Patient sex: M
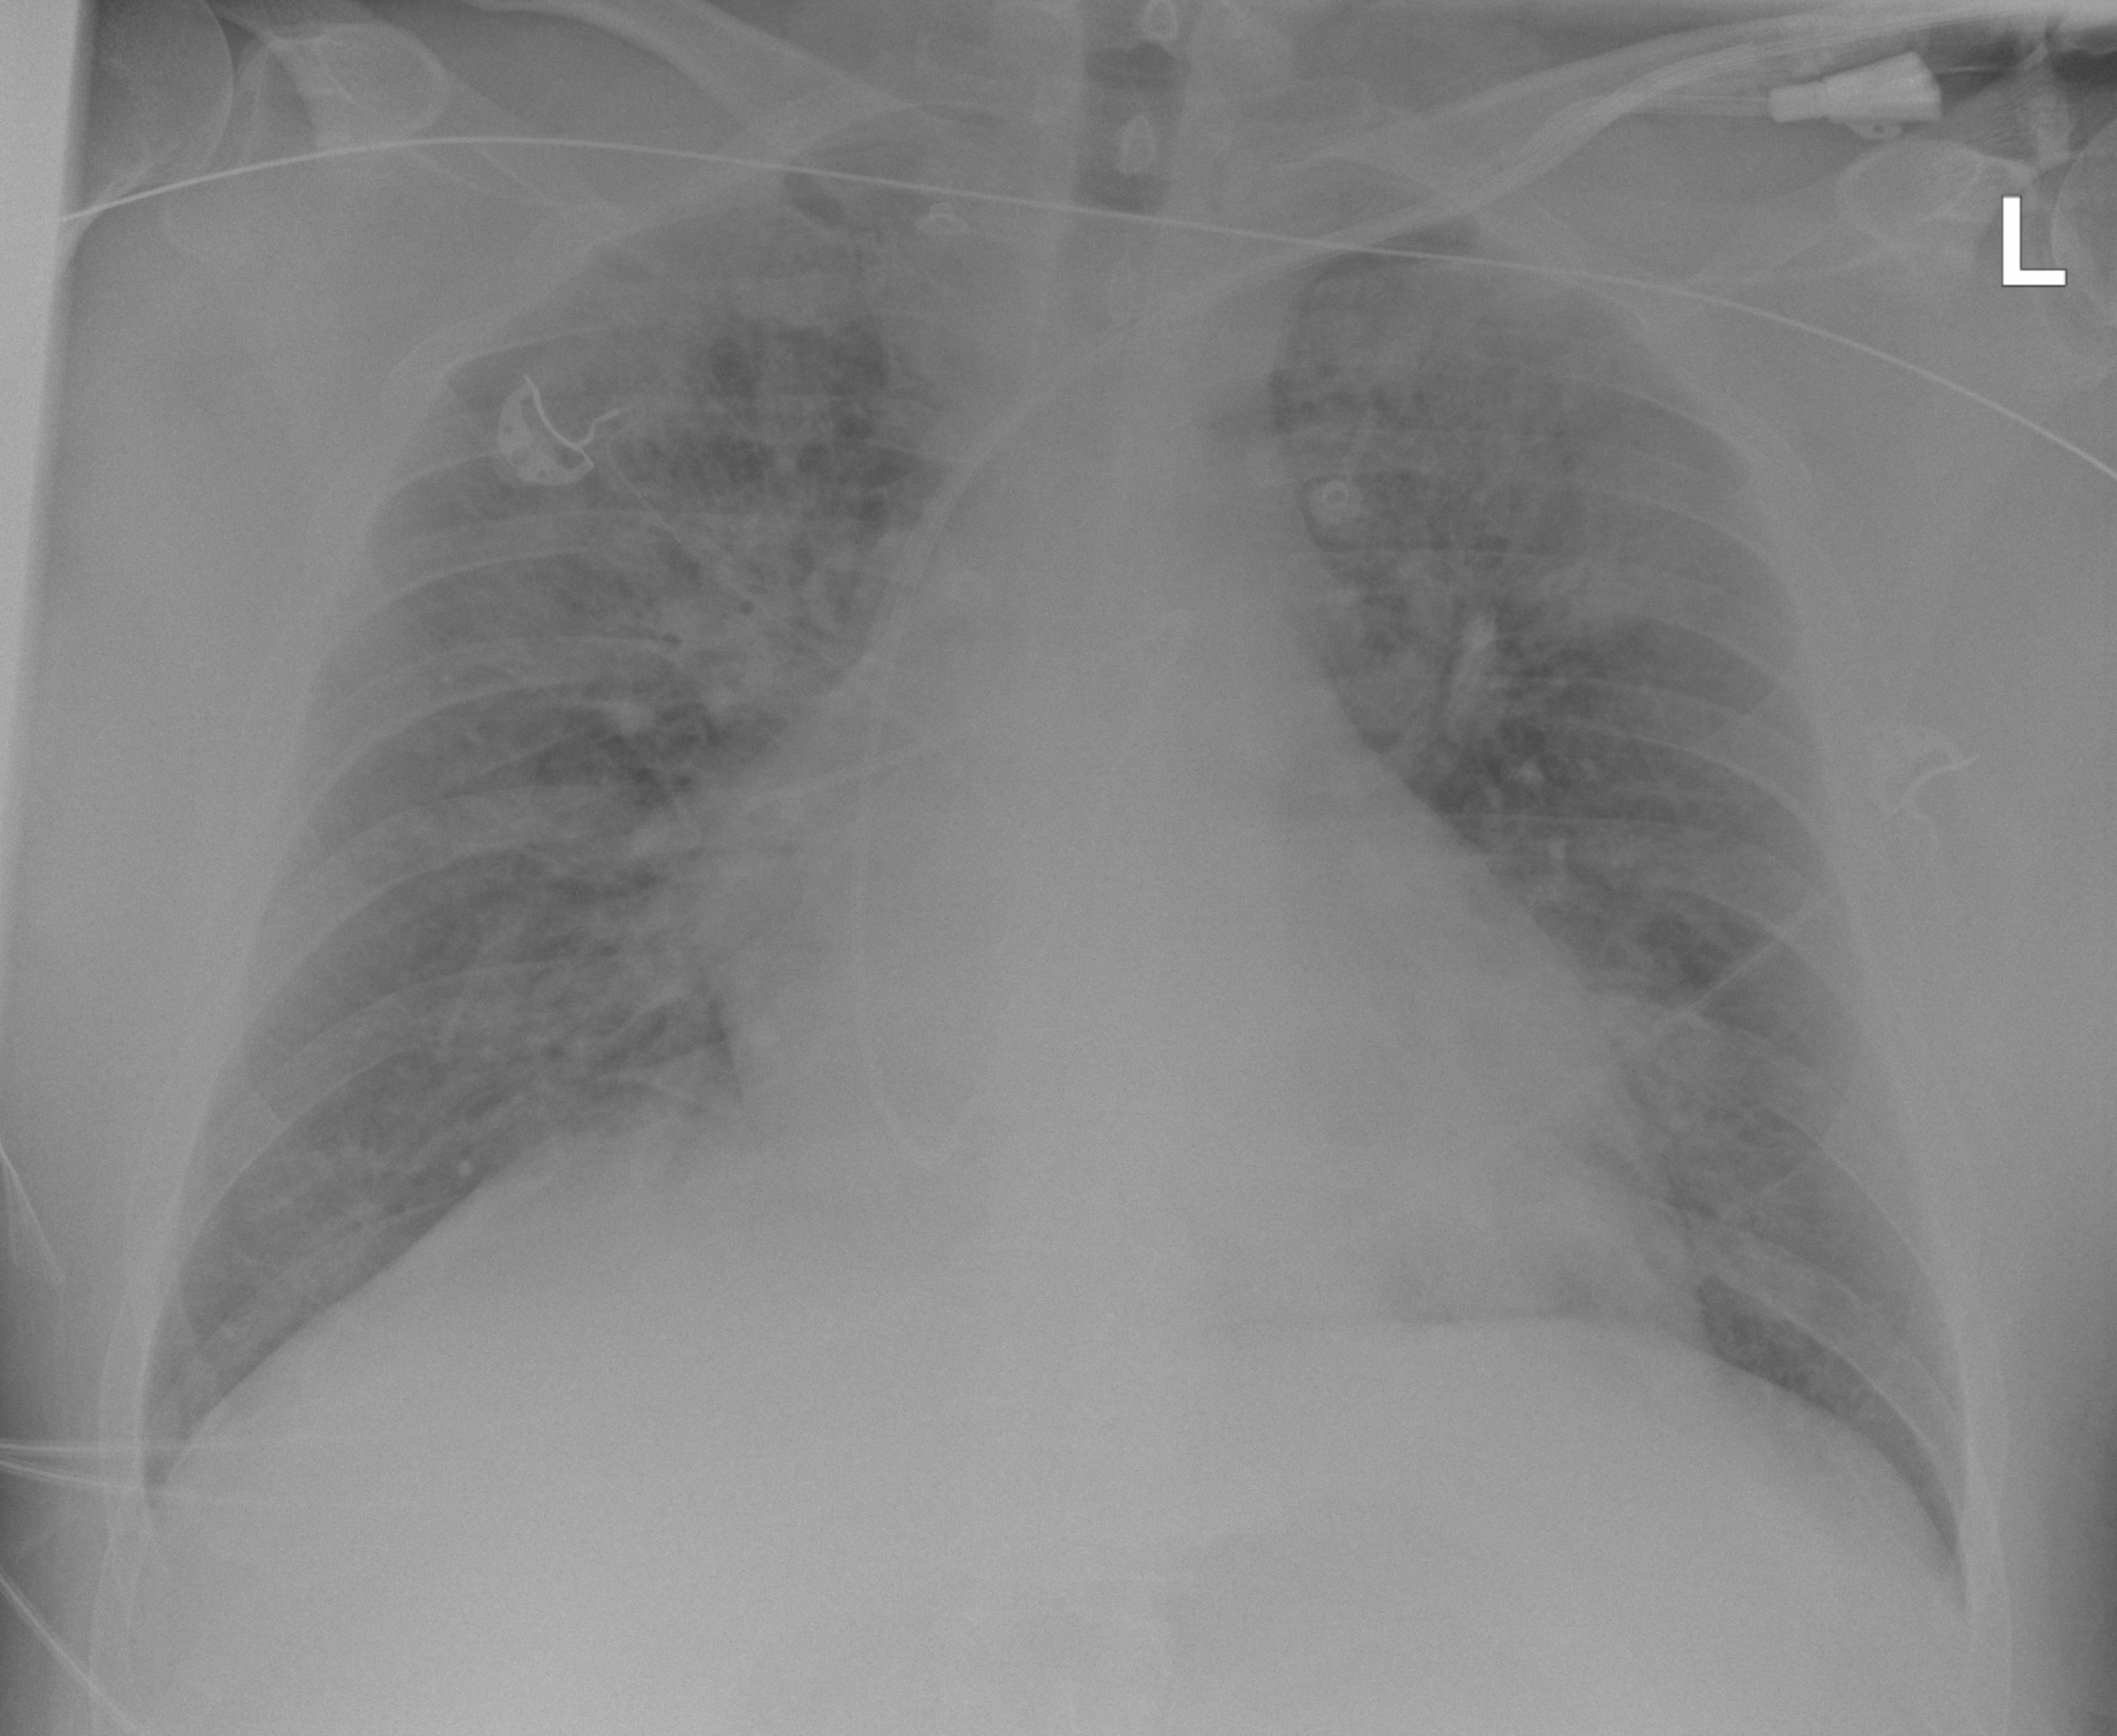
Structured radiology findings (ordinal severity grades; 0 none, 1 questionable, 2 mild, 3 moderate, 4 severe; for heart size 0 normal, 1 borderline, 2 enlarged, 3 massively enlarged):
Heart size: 2
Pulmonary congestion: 2
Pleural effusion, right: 1
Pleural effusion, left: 0
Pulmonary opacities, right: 2
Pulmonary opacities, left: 2
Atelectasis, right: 0
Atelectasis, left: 0